Question: The query below will be used to retrieve results in my database which will then be inserted into a jtable.
'''
TRANSFORM ABS(a.present)
SELECT e.ID, e.firstName, e.lastName, e.position, e.rate
FROM employees e LEFT JOIN attendance a ON e.ID = a.empID
GROUP BY e.ID, e.firstName, e.lastName, e.position, e.rate, a.present
PIVOT a.dateAttended
'''
The results that were retrieved by the query can be seen below.

Now, what I would like to do is to merged some results. The problem in my query arises when the result from the date columns differ, (e.g. 1 | 0, or 0 | 1). The ID result is being duplicated (encircled in red). I just want to ask some possible ways on how i can merged the results as seen in the right part of the image. Thank you in advance.
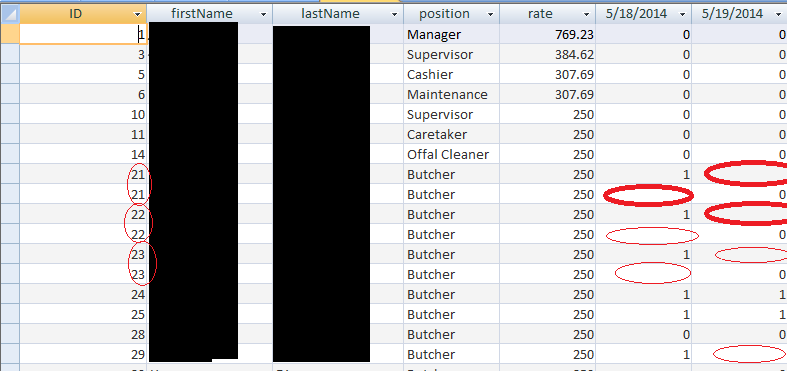
Answer: Your problem is that you want to TRANSFORM (i.e., report the value of) 'a.present' but you have also included that field the GROUP BY clause. Try using 'TRANSFORM First(Abs(a.present))' and removing 'a.present' from the GROUP BY clause, i.e.,
'''
TRANSFORM First(Abs(a.present))
SELECT e.ID, e.firstName, e.lastName, e.position, e.rate
FROM employees e LEFT JOIN attendance a ON e.ID = a.empID
GROUP BY e.ID, e.firstName, e.lastName, e.position, e.rate
PIVOT a.dateAttended
'''